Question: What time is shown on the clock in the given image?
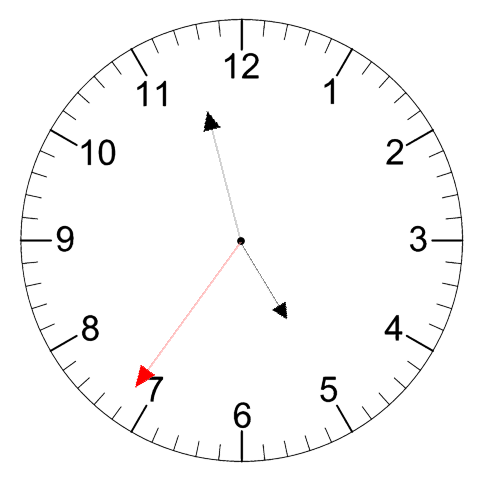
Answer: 04:57:36